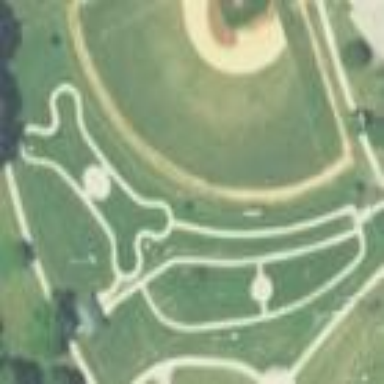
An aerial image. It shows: Fenced dog park for leisure activities on land.